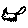
Label: cat